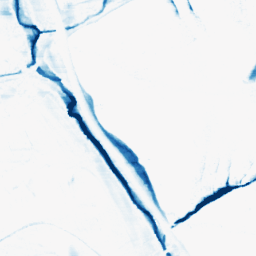
Category: morphological
Decomposition family: morphological_rect
Decomposition parameters: operation: closing
width: 20
height: 5
Upsampling method: linear_exact
Upsampling parameters: scale: 4
Upsampling scale: 4